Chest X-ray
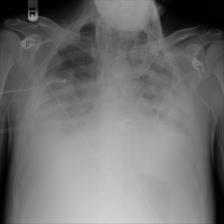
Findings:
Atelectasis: negative
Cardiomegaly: negative
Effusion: negative
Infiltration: positive
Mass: negative
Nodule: negative
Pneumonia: negative
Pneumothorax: negative
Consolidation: negative
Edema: positive
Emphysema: negative
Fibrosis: negative
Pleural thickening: negative
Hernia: negative